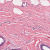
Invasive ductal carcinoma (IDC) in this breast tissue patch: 0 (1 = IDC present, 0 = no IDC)